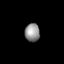
Tissue: lung
Cell type: T cells
Senescence score: 0.2162
Nuclear area (px): 264
Mean DAPI intensity: 146.629